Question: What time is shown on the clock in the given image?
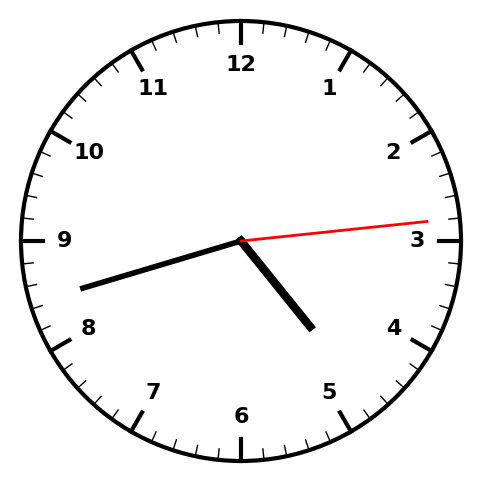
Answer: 04:42:14